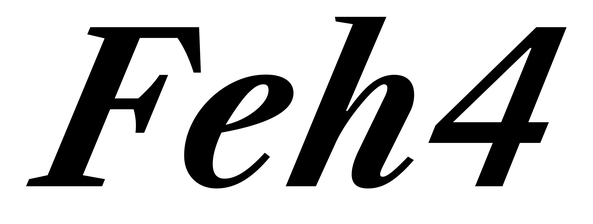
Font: LibreCaslonText-Italic_Bold_Italic